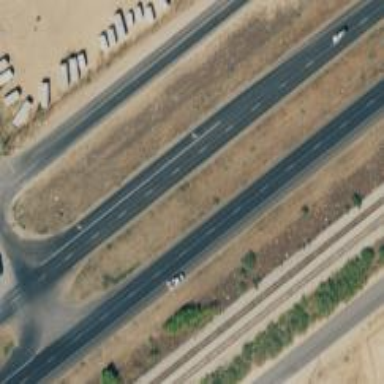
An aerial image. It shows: Asphalt road classified as primary highway with expressway characteristics.